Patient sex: F
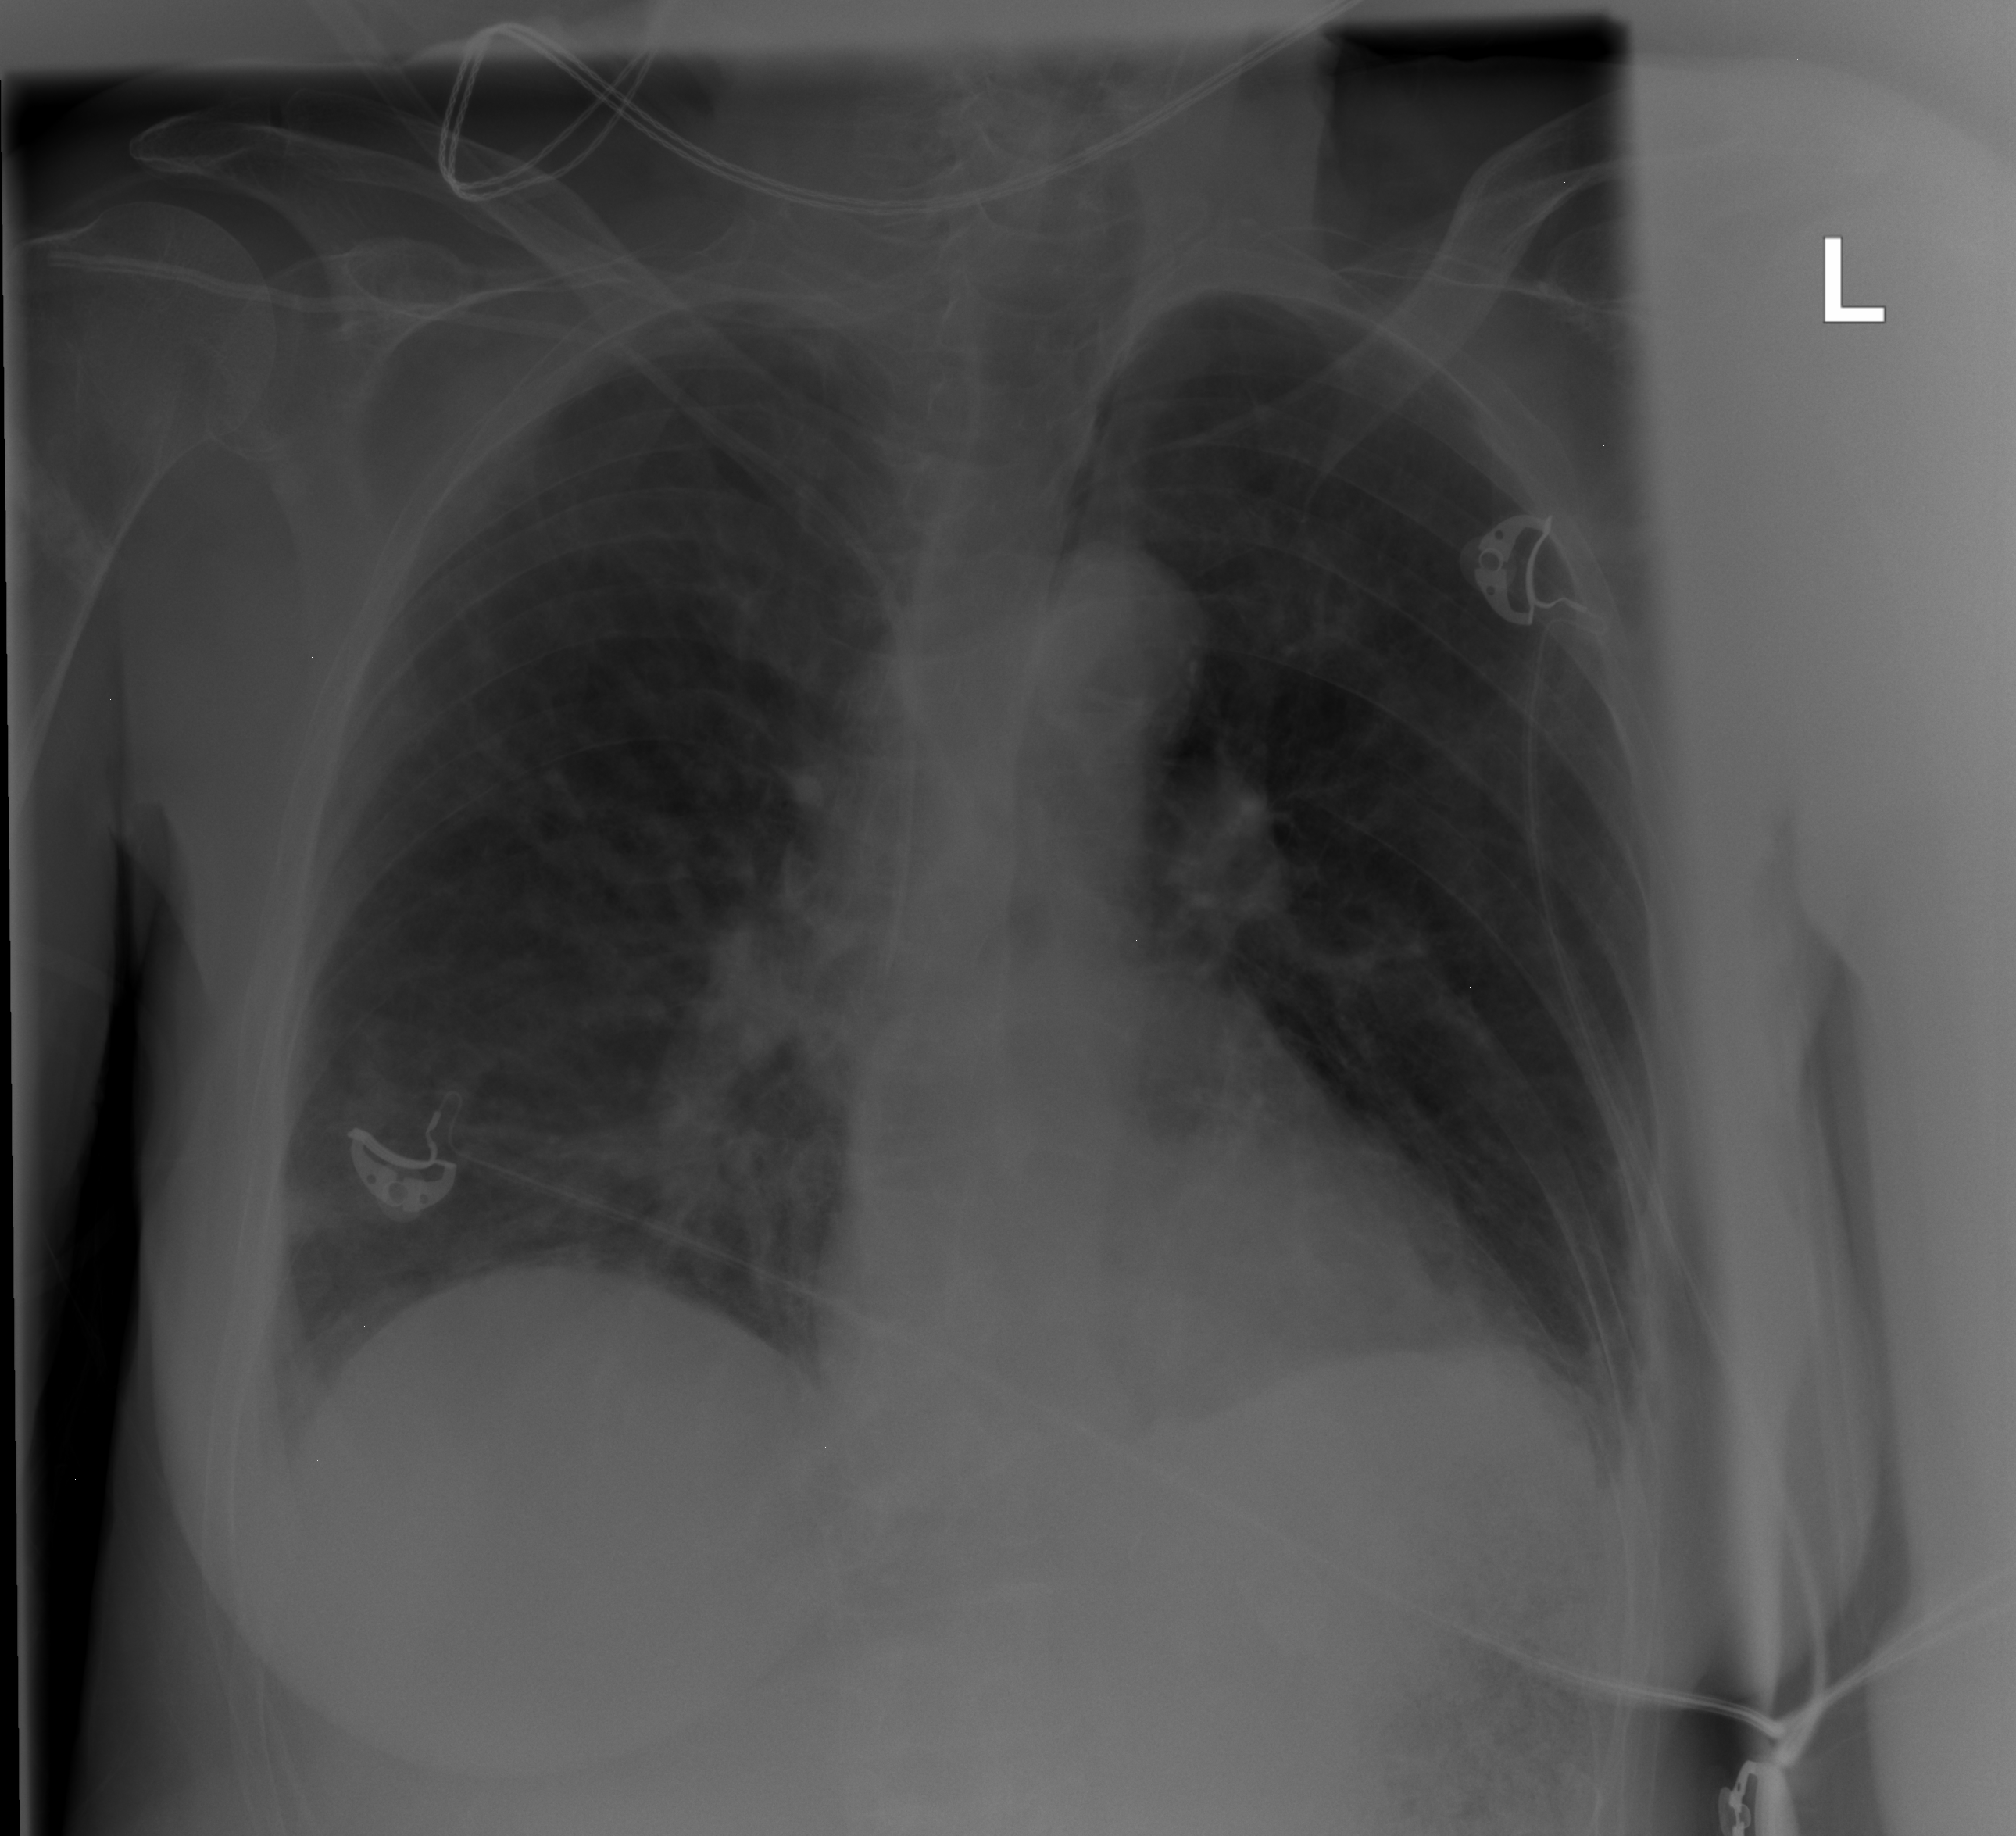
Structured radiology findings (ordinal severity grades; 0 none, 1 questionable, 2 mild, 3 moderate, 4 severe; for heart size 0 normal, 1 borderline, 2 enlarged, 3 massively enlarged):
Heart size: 0
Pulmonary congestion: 2
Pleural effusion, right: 0
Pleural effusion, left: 0
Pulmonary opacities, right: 0
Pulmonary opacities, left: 0
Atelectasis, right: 2
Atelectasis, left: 2